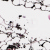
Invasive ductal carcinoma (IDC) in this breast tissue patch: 0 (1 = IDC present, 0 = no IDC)